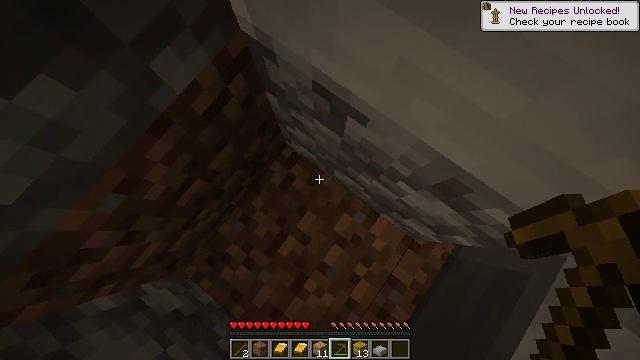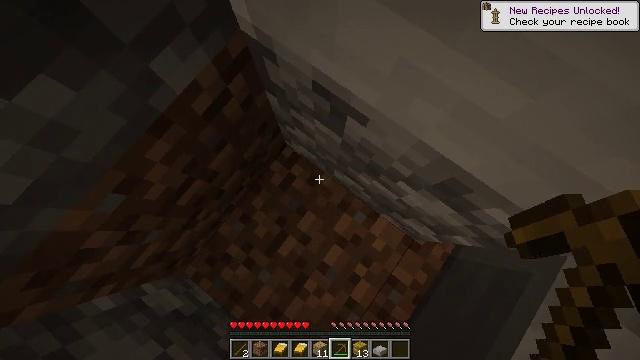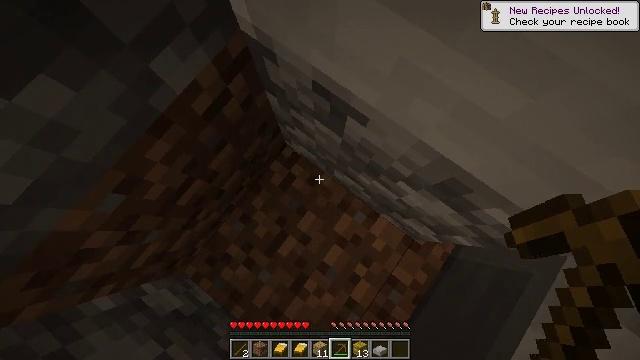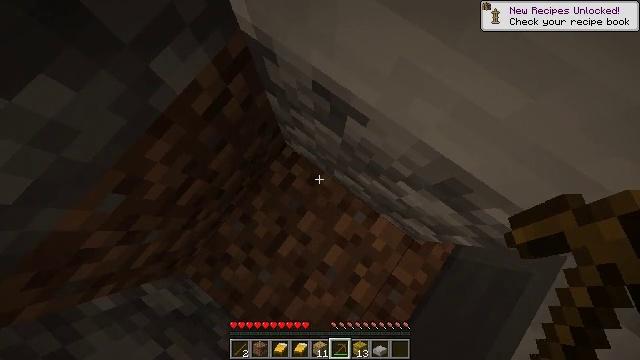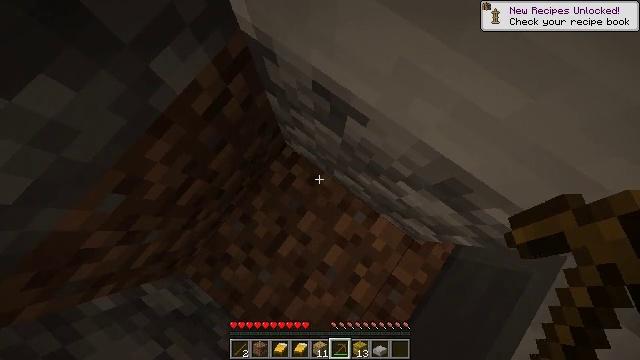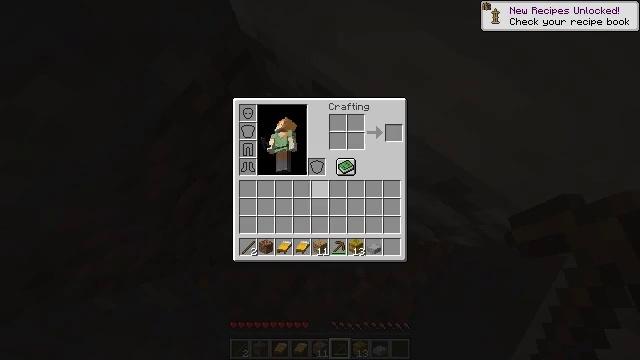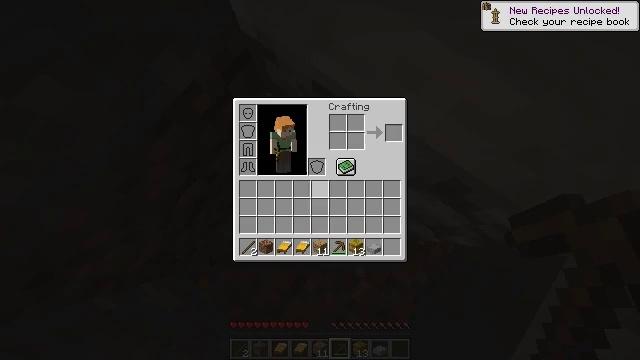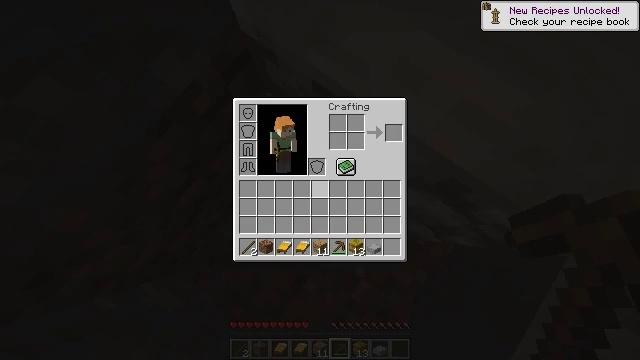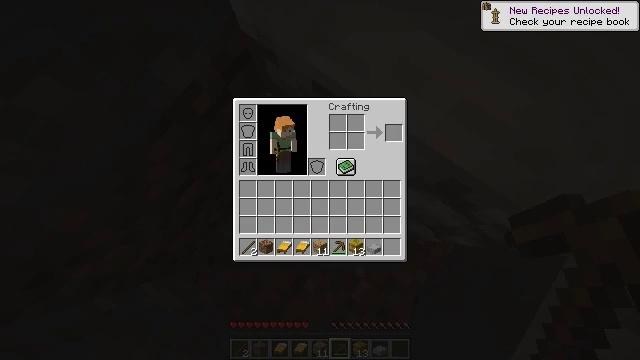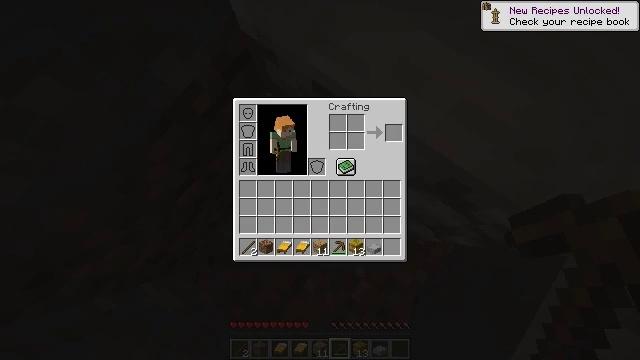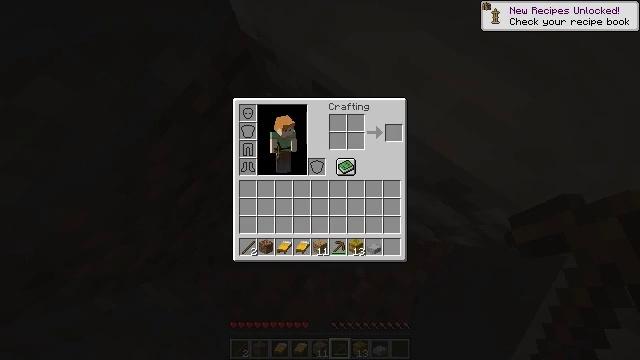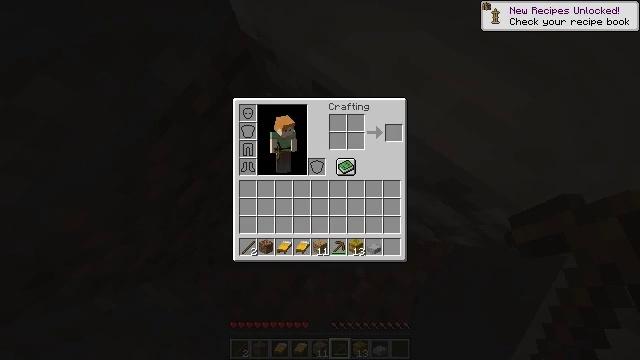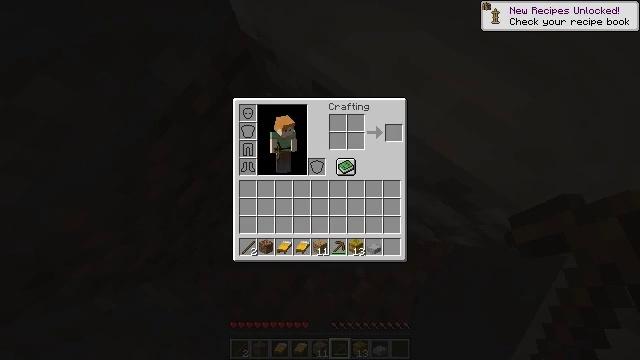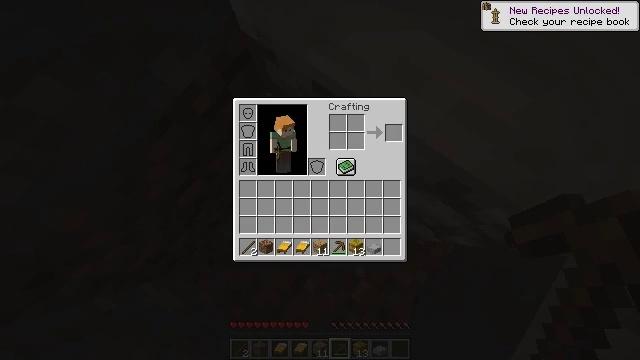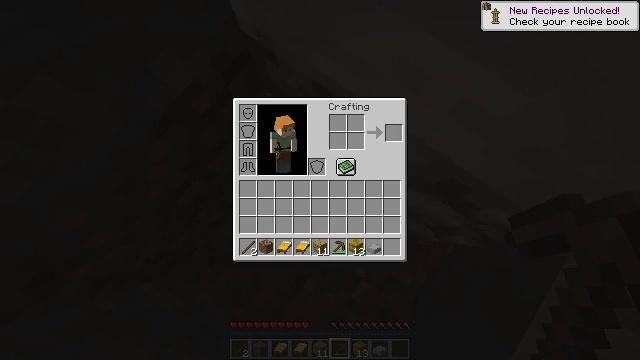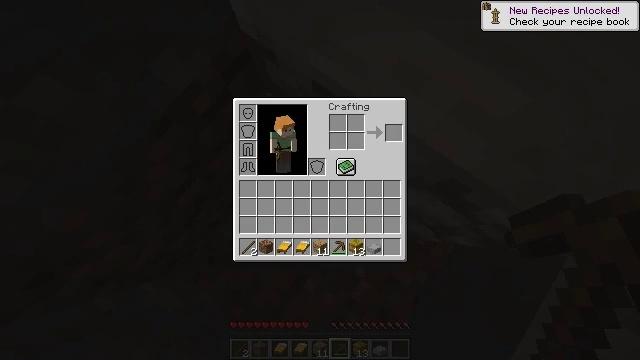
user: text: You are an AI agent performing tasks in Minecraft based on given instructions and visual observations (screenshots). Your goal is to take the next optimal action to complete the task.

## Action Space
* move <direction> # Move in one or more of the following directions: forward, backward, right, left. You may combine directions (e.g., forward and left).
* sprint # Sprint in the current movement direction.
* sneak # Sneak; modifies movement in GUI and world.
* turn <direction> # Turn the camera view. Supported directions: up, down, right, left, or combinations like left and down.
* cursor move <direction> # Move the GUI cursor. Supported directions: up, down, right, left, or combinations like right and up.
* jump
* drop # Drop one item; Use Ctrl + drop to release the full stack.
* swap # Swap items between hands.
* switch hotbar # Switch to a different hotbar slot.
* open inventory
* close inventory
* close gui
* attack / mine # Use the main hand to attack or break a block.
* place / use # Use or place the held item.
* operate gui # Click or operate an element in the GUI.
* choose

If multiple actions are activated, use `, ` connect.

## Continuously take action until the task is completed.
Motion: motion action
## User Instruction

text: Mine the smooth stone slab.
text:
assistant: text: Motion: no_op
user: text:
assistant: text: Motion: no_op
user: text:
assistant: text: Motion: no_op
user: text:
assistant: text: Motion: no_op
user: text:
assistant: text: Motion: close inventory
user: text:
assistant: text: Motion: close inventory
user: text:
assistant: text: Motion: close inventory
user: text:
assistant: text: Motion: close inventory
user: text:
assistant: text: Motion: open gui
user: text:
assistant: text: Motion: no_op
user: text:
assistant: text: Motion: no_op
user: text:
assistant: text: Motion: no_op
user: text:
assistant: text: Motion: no_op
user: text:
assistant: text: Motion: no_op
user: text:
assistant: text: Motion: no_op
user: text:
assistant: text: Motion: cursor move down
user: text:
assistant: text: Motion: cursor move down
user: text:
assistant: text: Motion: cursor move down
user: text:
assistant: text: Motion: cursor move right and down
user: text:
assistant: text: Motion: no_op
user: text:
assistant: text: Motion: no_op
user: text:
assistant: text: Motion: no_op
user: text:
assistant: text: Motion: no_op
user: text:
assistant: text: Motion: no_op
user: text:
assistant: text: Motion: no_op
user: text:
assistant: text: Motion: no_op
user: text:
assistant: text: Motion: no_op
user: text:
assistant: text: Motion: no_op
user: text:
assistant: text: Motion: no_op
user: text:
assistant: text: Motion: no_op